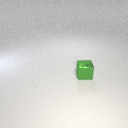
small green metal cube